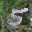
Label: 5